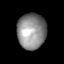
Tissue: skin
Cell type: Epithelial cells
Senescence score: 0.6828
Nuclear area (px): 1003
Mean DAPI intensity: 139.771